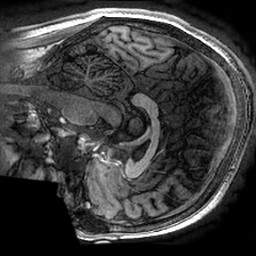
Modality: T1w
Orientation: sagittal
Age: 21
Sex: male
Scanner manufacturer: ge
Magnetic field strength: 3 T
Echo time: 0.002736 s